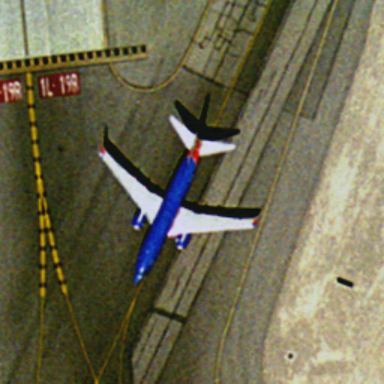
There is a piece of formland .